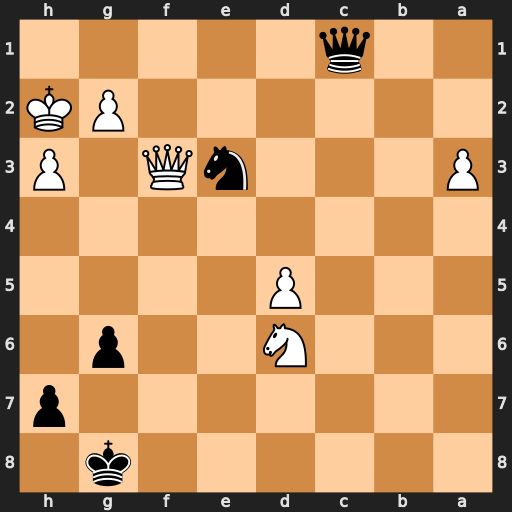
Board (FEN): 6k1/7p/3N2p1/3P4/8/P3nQ1P/6PK/2q5
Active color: b
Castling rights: -
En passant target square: -
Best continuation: Nf1+ Kg1 Nd2+